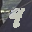
Label: 9